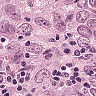
Metastatic tissue present: yes